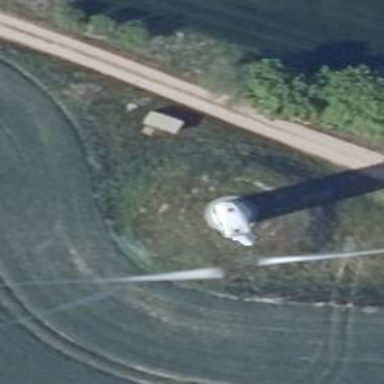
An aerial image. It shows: Wind generator using wind turbines of horizontal axis.